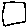
Label: square